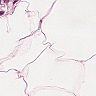
Metastatic tissue present: no